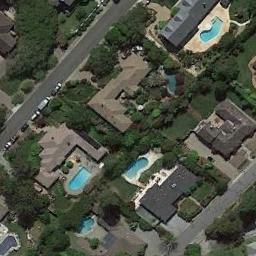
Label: medium_residential